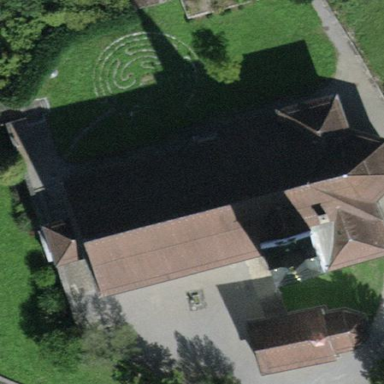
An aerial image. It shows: Church which is place of worship.